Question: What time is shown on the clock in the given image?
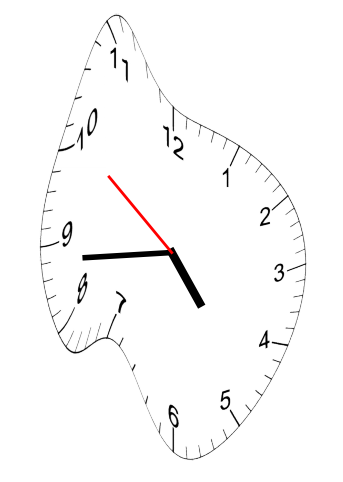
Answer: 04:43:51